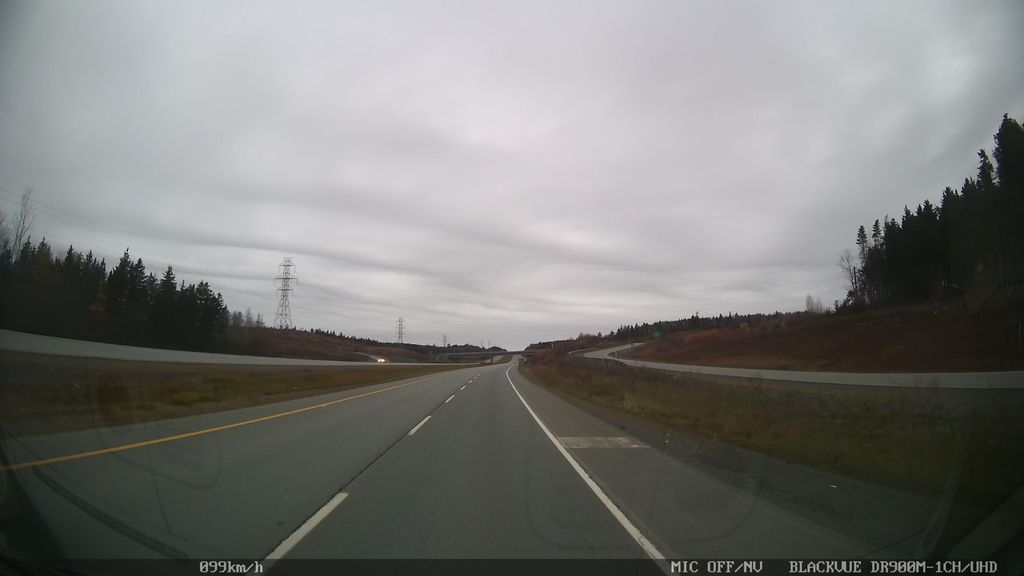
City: halifax